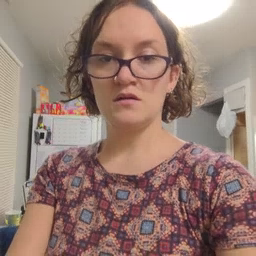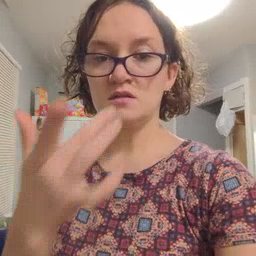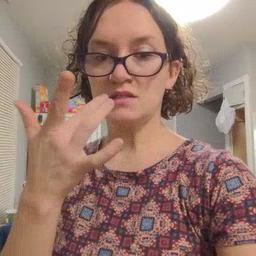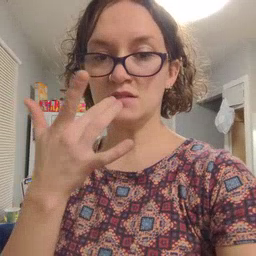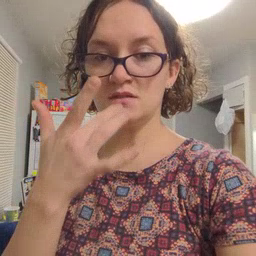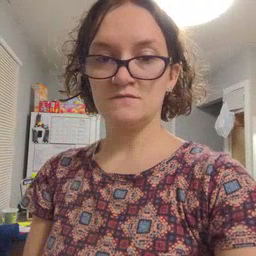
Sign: taste